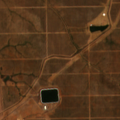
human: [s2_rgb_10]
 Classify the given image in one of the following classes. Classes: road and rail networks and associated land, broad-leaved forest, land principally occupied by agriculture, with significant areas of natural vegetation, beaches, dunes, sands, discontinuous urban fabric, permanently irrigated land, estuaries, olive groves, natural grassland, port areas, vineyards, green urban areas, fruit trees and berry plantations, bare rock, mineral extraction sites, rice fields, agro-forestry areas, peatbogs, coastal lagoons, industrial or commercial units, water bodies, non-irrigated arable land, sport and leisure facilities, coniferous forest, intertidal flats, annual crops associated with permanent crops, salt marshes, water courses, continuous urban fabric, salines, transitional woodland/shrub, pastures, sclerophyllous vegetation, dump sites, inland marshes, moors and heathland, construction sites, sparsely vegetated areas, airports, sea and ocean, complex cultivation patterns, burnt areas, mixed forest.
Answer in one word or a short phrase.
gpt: non-irrigated arable land, olive groves